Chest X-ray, AP view. Patient: 51 years old, sex M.
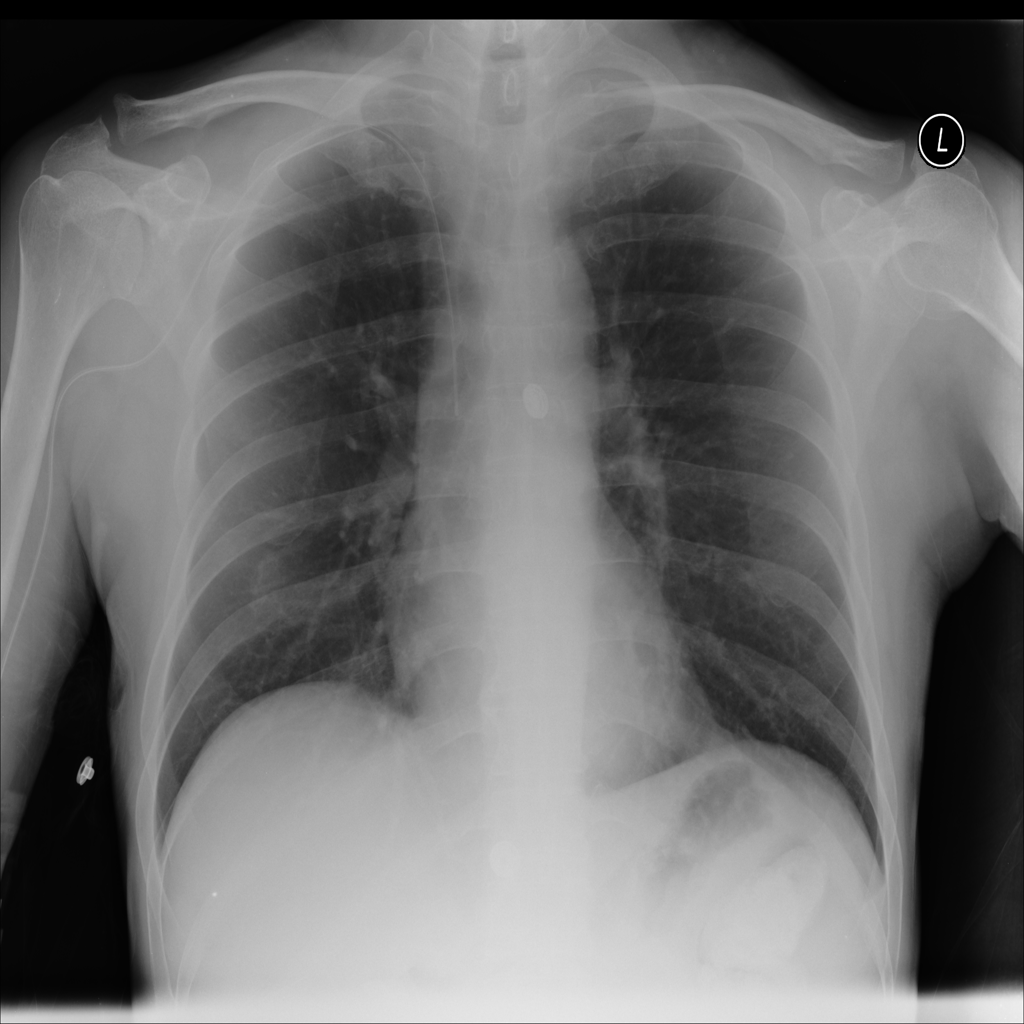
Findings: No Finding